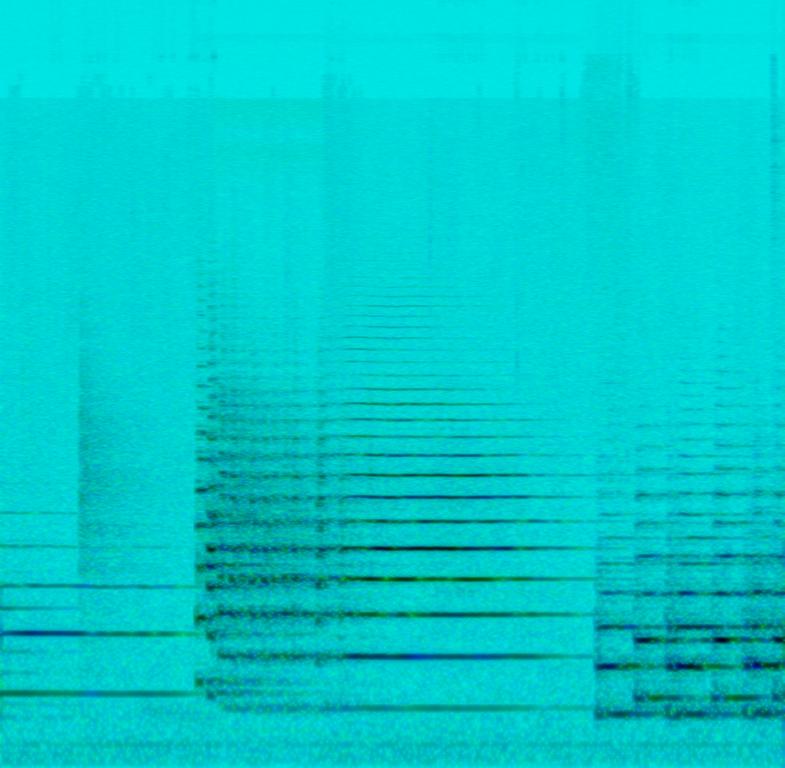
This song features the main melody played on a french horn and on a trumpet. The first part of the song is played on a french horn and the melody is continued on the trumpet. There are no other instruments in this song. The trumpet plays a battle call pattern. This is an instrumental song. There are no voices in this song. This song can be played just before a battle scene in a movie.